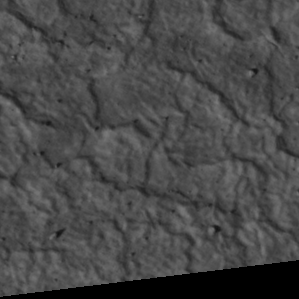
Label: non_frost